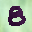
Label: 8